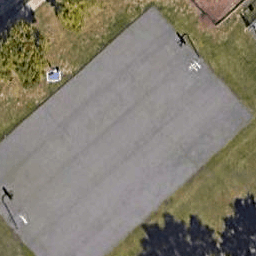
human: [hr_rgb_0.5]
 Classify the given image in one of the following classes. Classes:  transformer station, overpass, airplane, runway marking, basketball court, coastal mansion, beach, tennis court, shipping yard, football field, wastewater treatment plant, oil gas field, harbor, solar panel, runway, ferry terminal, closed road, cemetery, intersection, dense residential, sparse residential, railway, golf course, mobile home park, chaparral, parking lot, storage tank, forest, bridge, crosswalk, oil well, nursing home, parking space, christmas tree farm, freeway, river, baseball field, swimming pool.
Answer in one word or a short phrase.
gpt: basketball court